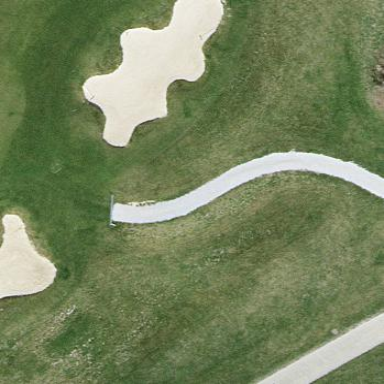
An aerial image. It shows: Golf bunker filled with natural sand.